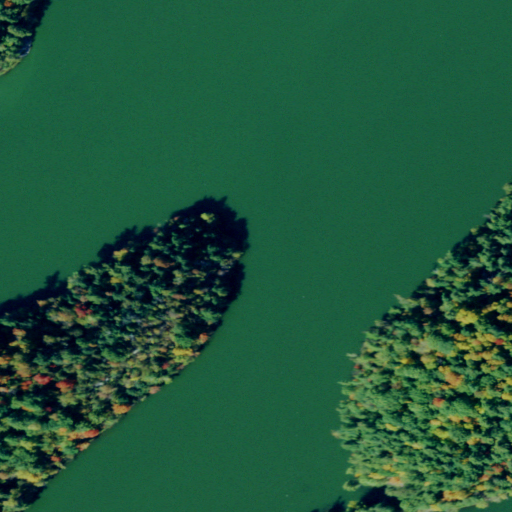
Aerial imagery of cape in New York named Muskellunge Point containing open water, deciduous forest, grassland, mixed forest, evergreen forest, and herbaceous wetlands